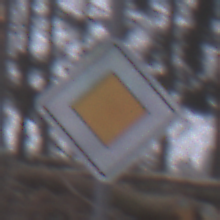
Verkehrszeichen: Vorfahrtsstrasse
Umgebung: Outdoor, Nature
Tageszeit: Midday
Wetter: Overcast
Licht: Natural
Jahreszeit: Autumn
Kontrast: LowContrast